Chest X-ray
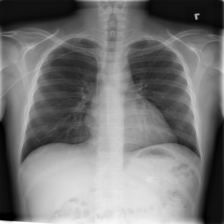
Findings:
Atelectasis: negative
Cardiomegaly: negative
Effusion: negative
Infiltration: negative
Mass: negative
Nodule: negative
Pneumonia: negative
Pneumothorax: negative
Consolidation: negative
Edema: negative
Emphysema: negative
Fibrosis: negative
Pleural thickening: negative
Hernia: negative